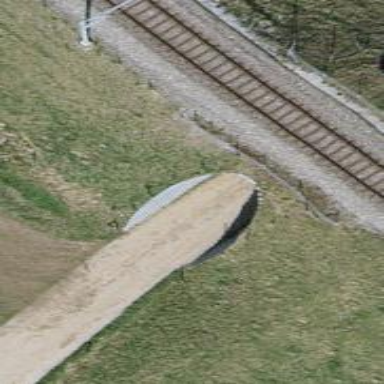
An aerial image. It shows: Track with grade2 surface type and tunnel.